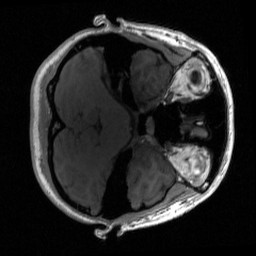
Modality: T1w
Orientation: axial
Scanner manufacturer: siemens
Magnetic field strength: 3 T
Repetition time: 2 s
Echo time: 0.0022 s